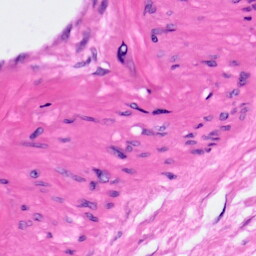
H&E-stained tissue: Pancreatic